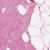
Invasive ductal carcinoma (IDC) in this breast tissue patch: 0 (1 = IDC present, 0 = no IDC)